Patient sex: M
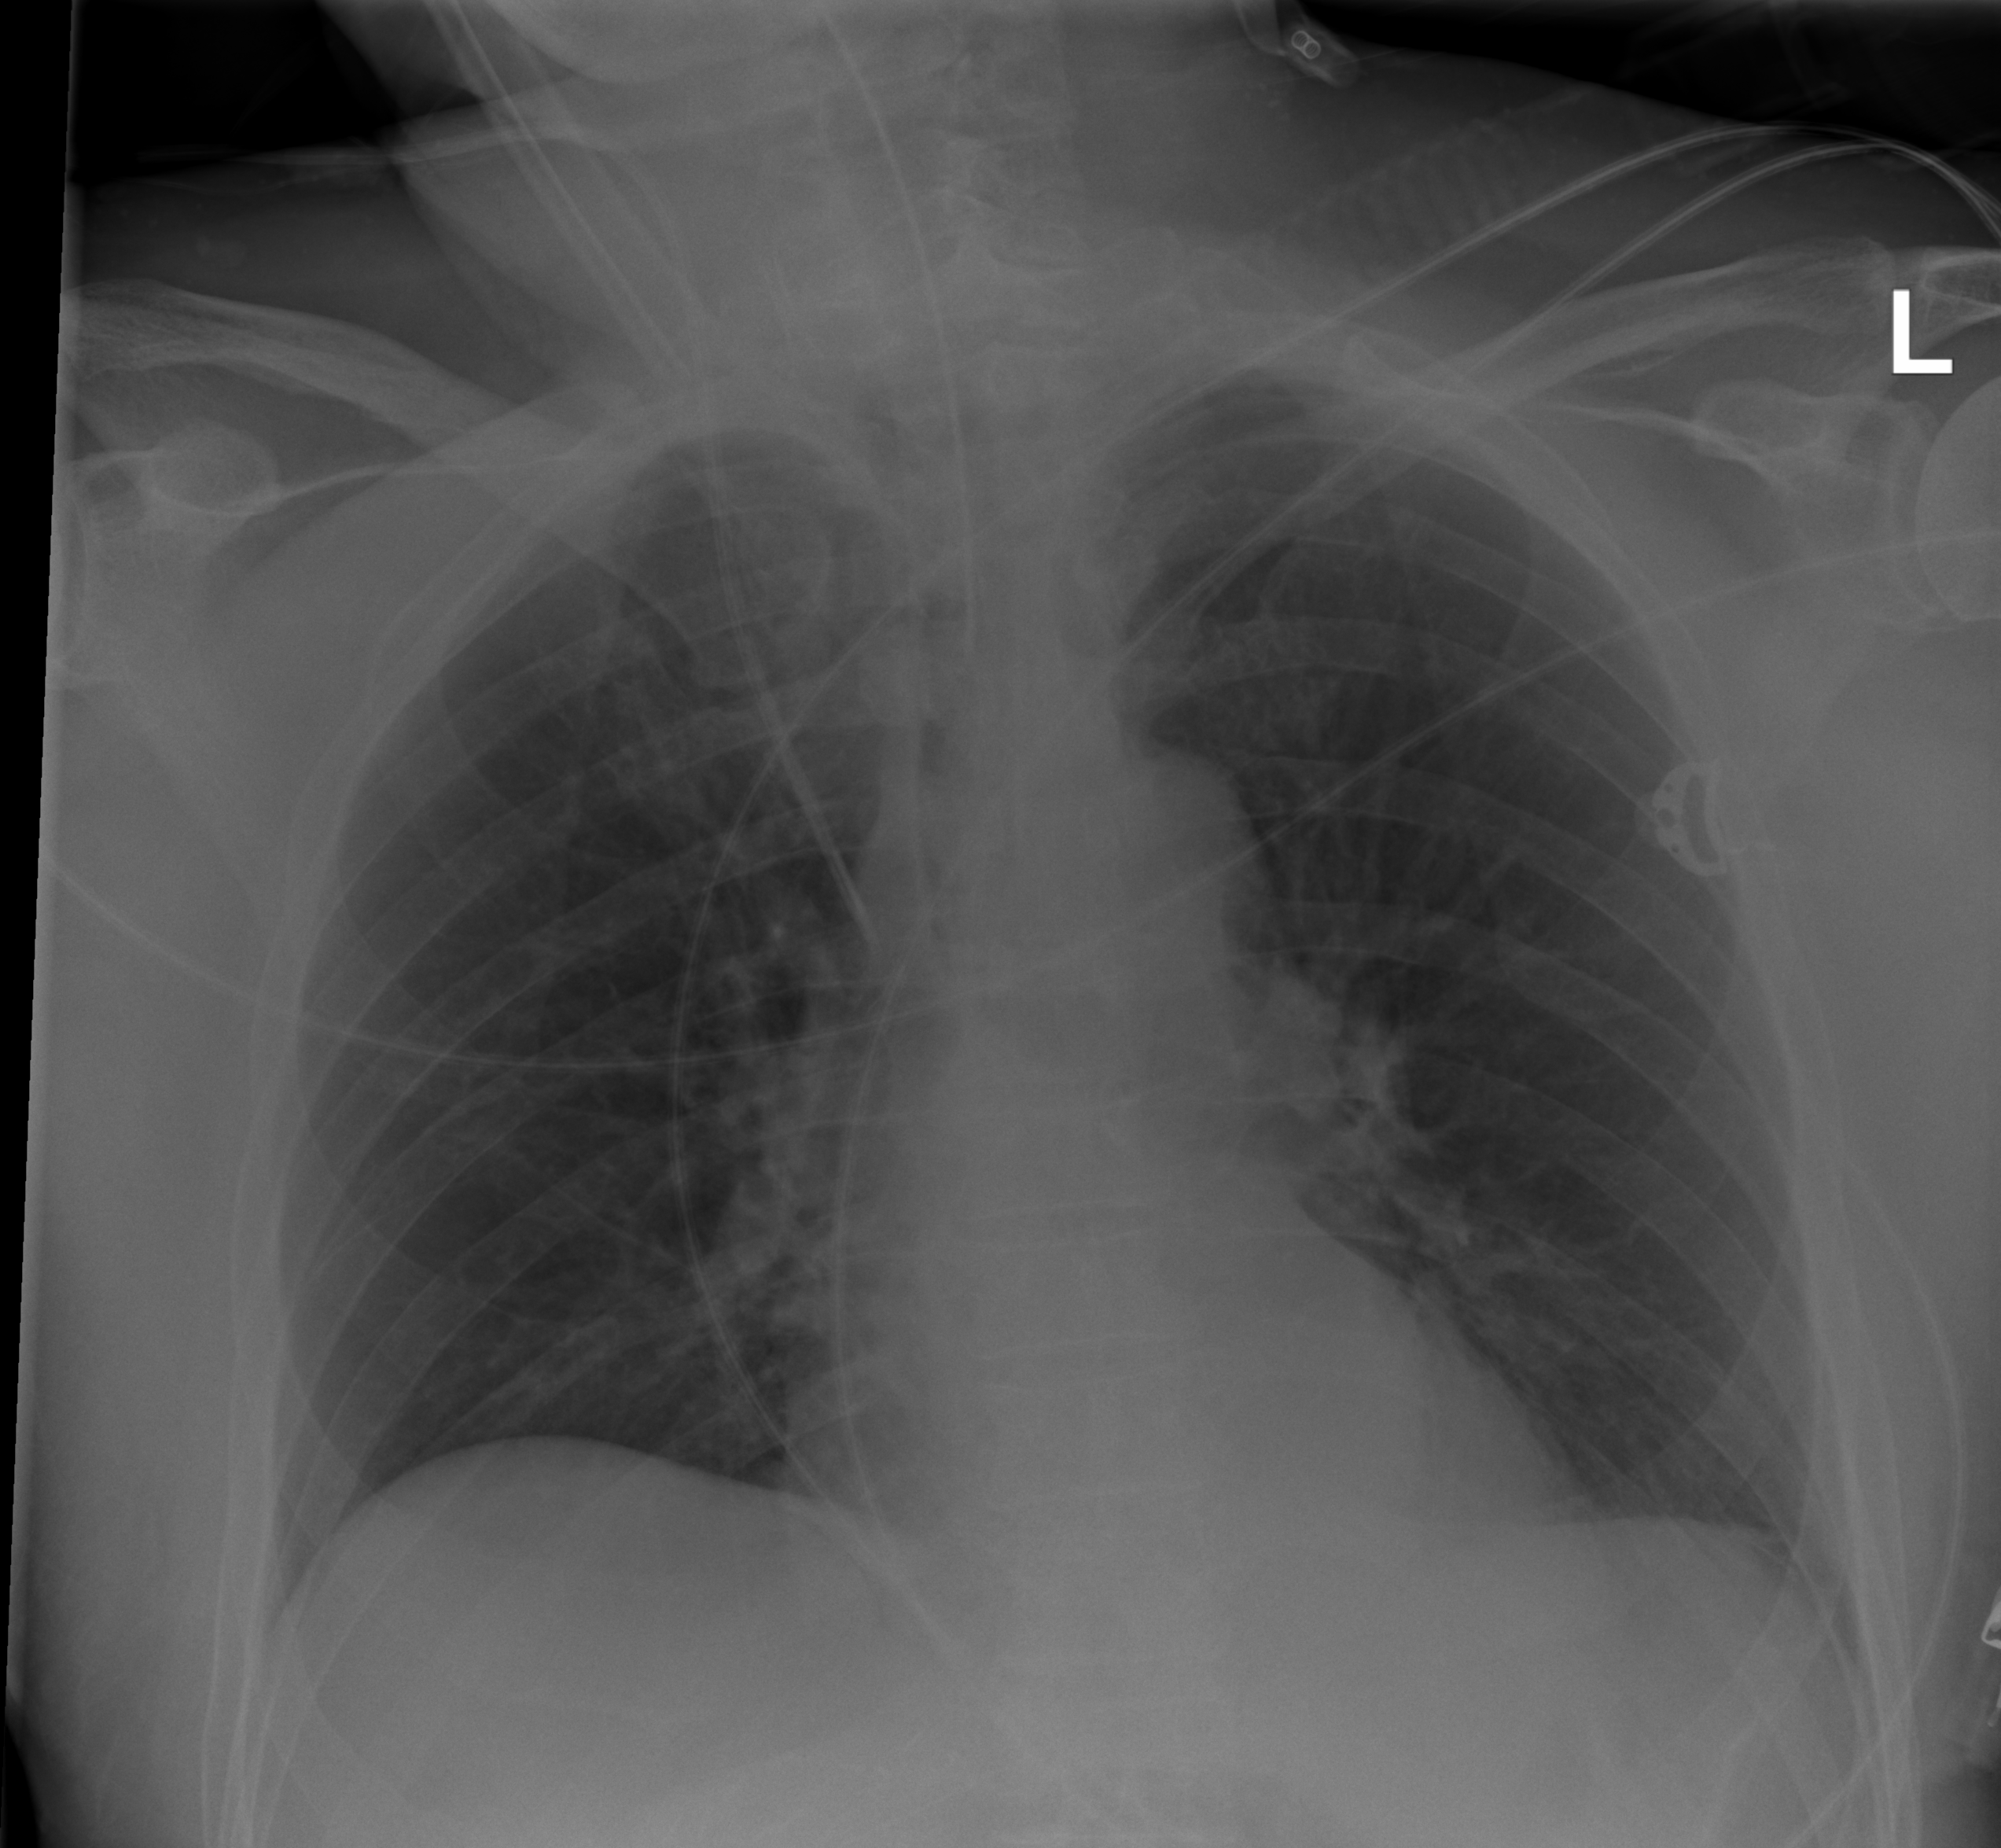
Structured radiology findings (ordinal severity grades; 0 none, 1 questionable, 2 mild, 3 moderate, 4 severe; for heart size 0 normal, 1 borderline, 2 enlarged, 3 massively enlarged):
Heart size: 0
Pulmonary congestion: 0
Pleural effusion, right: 0
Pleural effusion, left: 0
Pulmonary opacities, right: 0
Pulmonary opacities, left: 0
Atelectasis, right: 0
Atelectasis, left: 2